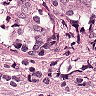
Metastatic tissue present: yes